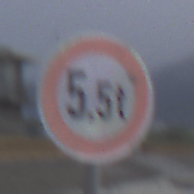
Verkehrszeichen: TatsaechlicheMasse
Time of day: SunriseSunset
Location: Outdoor (Beach)
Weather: Overcast
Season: NotSpecified
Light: Natural